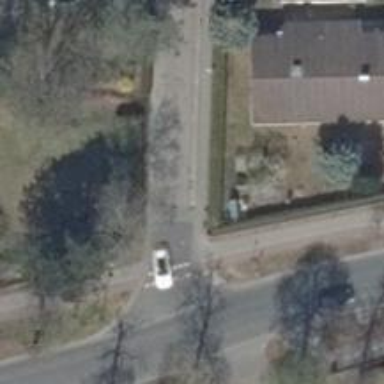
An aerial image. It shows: Residential road with asphalt surface.